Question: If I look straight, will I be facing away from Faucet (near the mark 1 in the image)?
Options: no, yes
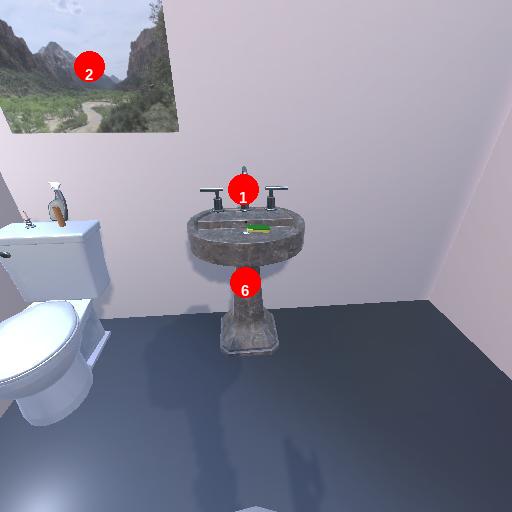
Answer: no